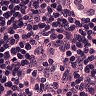
Metastatic tissue present: yes